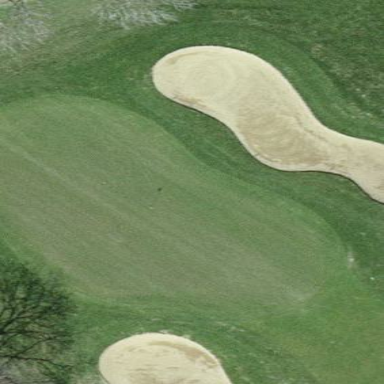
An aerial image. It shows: Green golf area with grass land use.